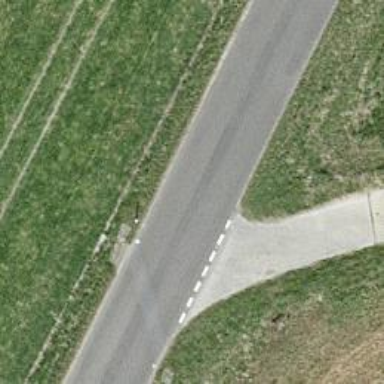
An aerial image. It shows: Tertiary road.